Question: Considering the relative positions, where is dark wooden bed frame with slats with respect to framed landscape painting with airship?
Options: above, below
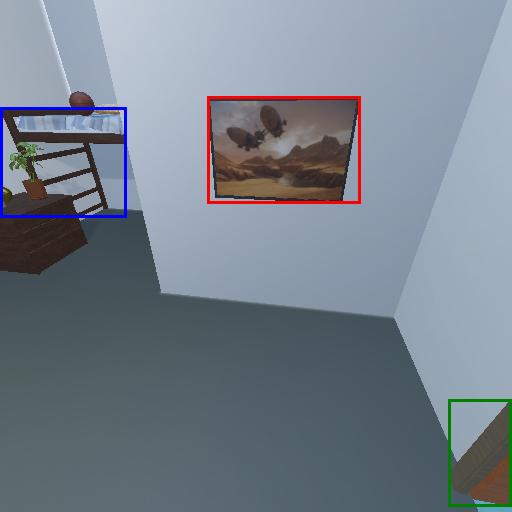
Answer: above